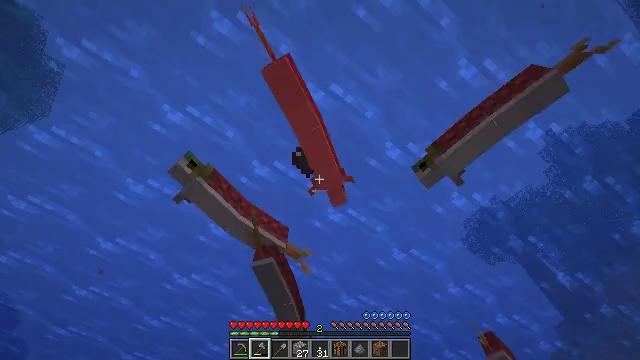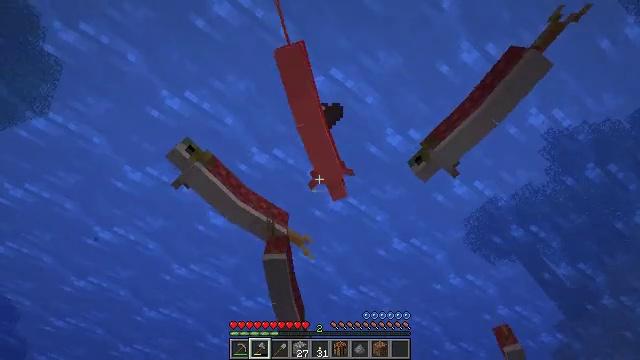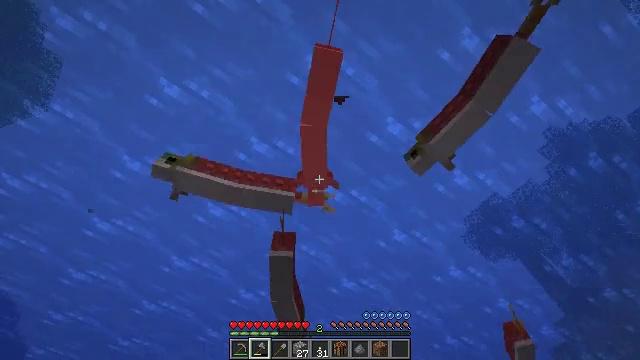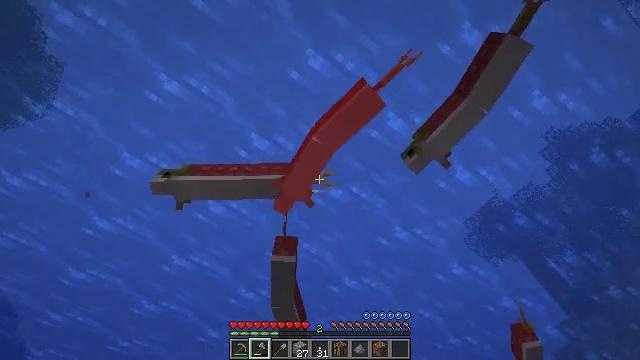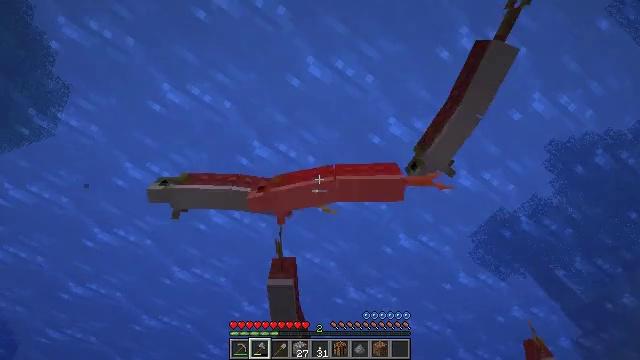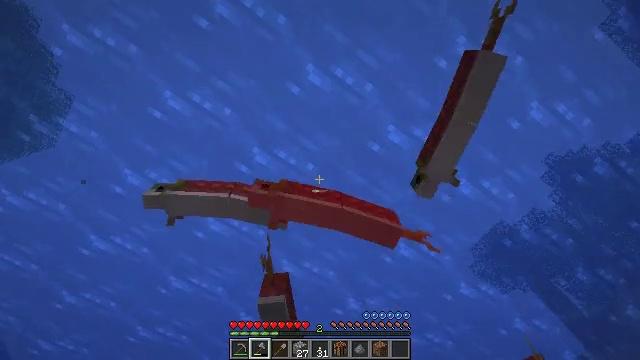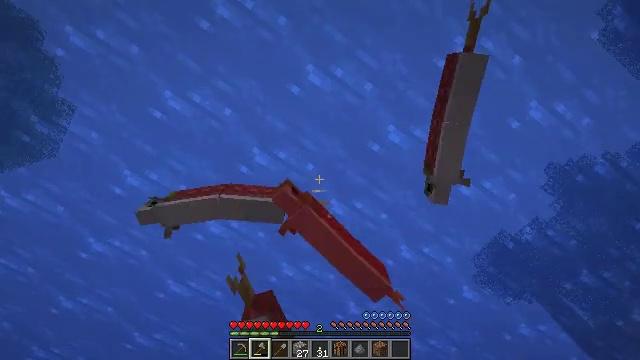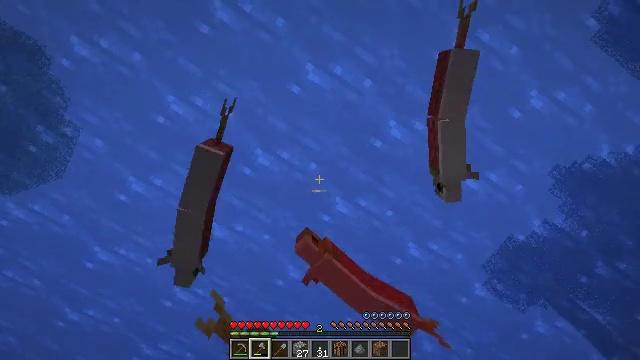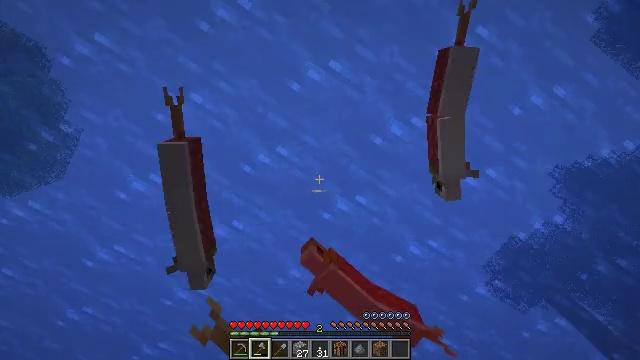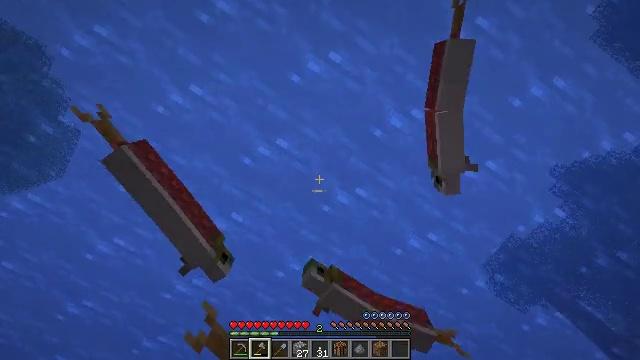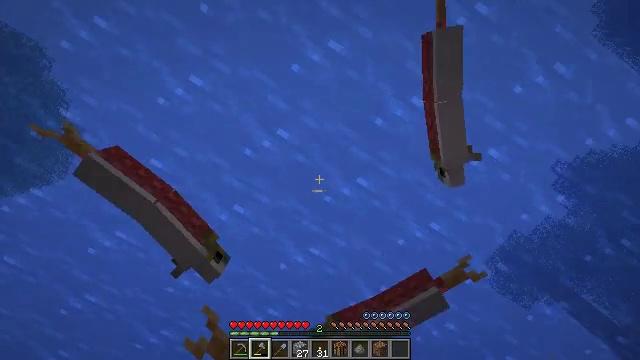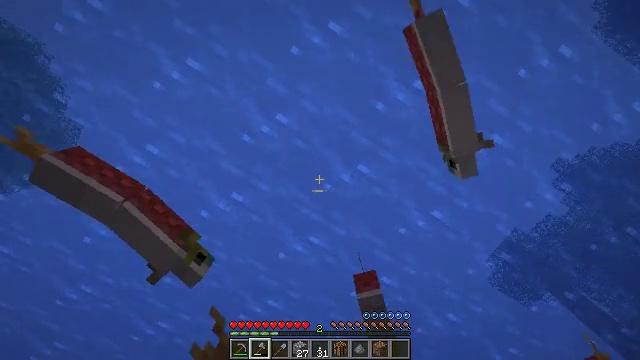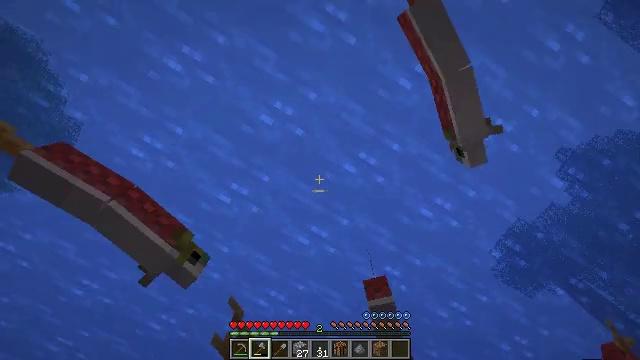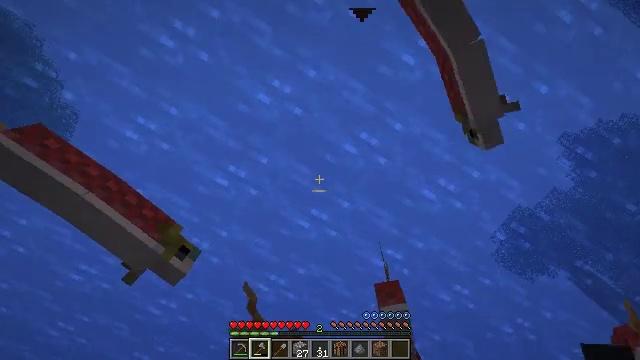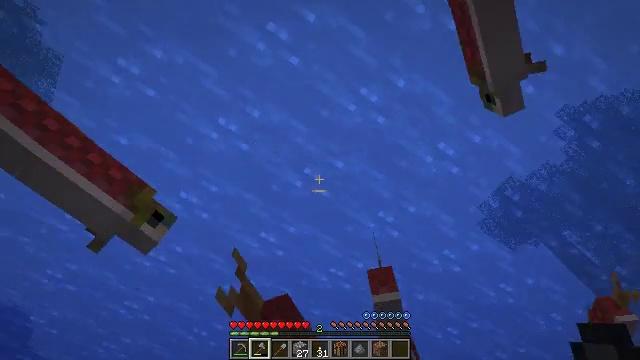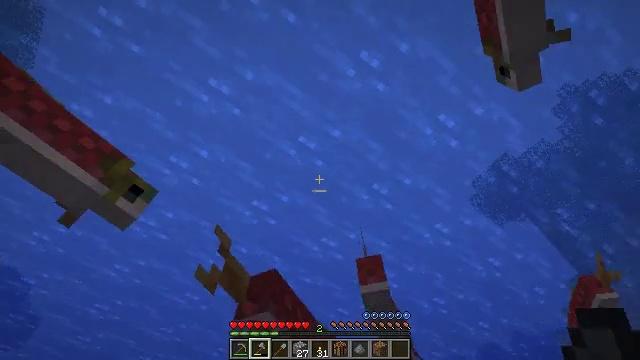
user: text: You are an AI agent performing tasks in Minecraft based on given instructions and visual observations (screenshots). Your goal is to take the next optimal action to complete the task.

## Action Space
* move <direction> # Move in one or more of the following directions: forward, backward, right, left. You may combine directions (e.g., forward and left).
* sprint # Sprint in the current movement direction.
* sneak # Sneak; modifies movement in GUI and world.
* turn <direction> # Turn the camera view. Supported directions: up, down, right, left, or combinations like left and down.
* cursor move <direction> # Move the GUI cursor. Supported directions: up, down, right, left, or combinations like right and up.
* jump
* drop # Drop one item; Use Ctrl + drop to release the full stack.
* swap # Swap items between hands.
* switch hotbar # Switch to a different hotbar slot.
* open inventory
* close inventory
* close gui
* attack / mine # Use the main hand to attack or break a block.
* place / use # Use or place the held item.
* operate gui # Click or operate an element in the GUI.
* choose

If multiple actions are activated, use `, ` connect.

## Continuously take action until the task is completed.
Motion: motion action
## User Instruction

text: Kill the salmon.
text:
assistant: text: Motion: move forward, attack / mine
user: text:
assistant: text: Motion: move forward, attack / mine
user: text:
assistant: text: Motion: move forward, attack / mine
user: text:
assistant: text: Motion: move forward, turn left and up, attack / mine
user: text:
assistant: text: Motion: move forward, turn up, attack / mine
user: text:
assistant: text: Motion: move forward, turn up, attack / mine
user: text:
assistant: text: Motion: move forward, turn left and up, attack / mine
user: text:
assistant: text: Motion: move forward, attack / mine
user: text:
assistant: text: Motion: move forward, attack / mine
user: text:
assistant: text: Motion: move forward, attack / mine
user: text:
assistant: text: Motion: move forward, jump
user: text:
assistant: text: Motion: move forward, turn left and down, jump
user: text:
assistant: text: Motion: move forward, turn down, jump
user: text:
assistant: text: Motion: move forward, turn right and down, jump
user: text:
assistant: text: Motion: move forward, turn right and down, jump
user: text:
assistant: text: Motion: move forward, jump
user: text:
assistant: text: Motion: move forward, jump
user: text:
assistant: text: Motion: move forward, jump
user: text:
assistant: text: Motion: move forward, turn right and down
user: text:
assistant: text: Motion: move forward, turn right and down
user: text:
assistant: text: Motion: move forward, turn right and down
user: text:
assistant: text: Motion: move forward, turn right and down
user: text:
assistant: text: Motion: move forward, turn down
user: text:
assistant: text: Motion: move forward, turn down
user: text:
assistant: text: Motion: move forward, turn down
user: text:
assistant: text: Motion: move forward, turn down
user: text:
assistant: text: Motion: move forward, turn down
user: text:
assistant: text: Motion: move forward, turn right and down
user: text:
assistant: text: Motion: move forward, attack / mine
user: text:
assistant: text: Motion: move forward, attack / mine